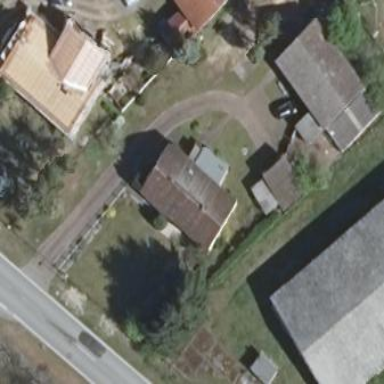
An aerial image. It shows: Building with gabled roof. The roof orientation is along the building.